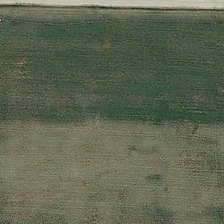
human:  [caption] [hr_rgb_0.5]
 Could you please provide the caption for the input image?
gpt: a road is near a piece of green meadow .

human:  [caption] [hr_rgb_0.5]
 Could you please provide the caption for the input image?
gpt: a road is near a piece of green meadow .

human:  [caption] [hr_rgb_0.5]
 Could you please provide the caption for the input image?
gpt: a road is near a piece of green meadow .

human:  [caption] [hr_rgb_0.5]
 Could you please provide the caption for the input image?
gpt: a road is near a piece of green meadow .

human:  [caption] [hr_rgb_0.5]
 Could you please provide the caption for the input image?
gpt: a road is near a piece of green meadow .